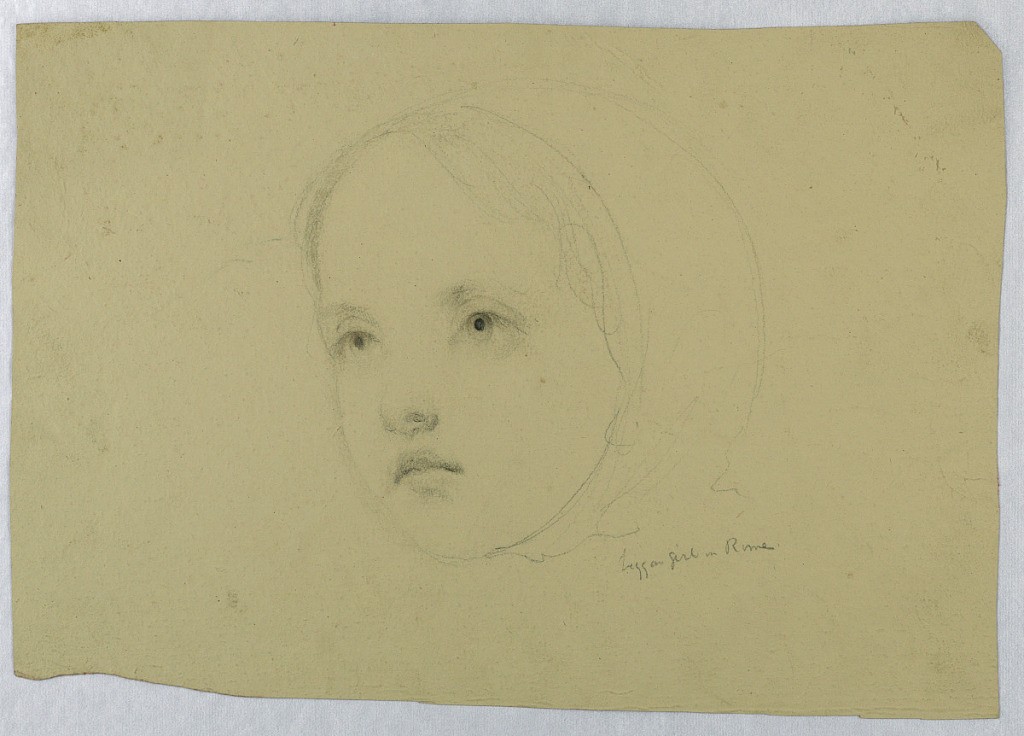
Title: Beggar Girl in Rome
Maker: Daniel Huntington, American, 1816–1906
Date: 1843
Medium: Black crayon on grey-green wove paper
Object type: Drawing
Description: Study of the face of a young girl. Verso: Effaced head of a woman.